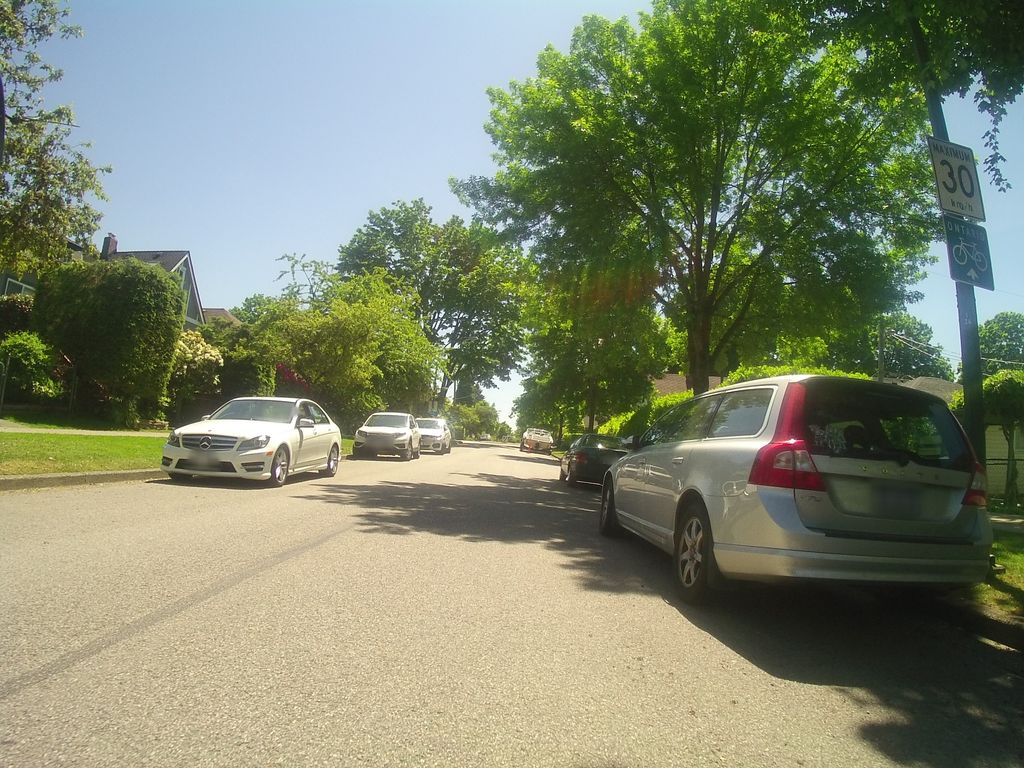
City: vancouver